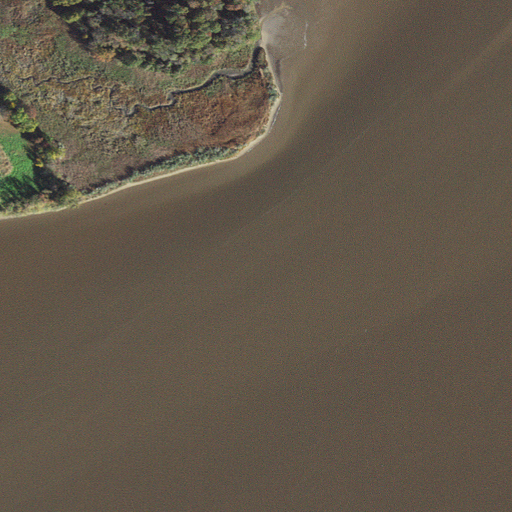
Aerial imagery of cape in Maryland named Hollow Marsh Point containing open water, herbaceous wetlands, woody wetlands, mixed forest, evergreen forest, and cultivated crops